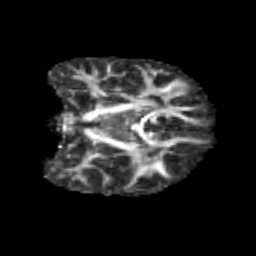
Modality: FA
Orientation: coronal
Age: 10
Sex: female
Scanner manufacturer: siemens
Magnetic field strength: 3 T
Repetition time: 3.8 s
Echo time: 0.07 s